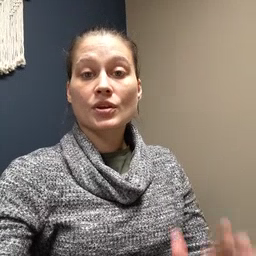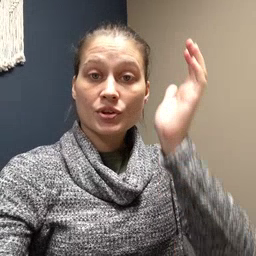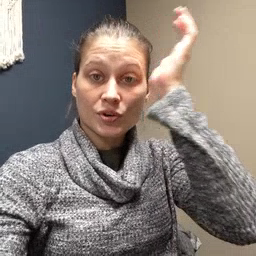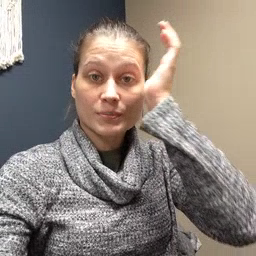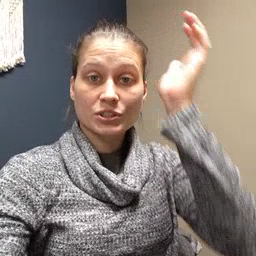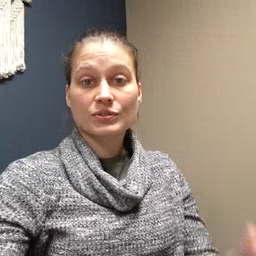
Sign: garbage